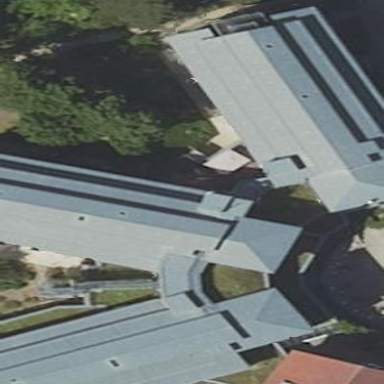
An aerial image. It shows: Part of building.